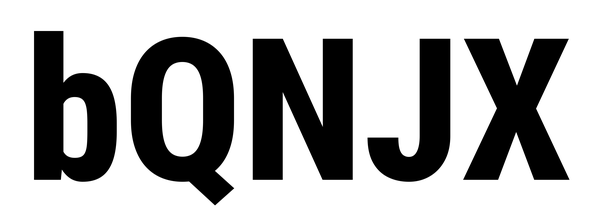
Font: Roboto_Condensed_ExtraBold